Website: lowes
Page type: newsletter-management
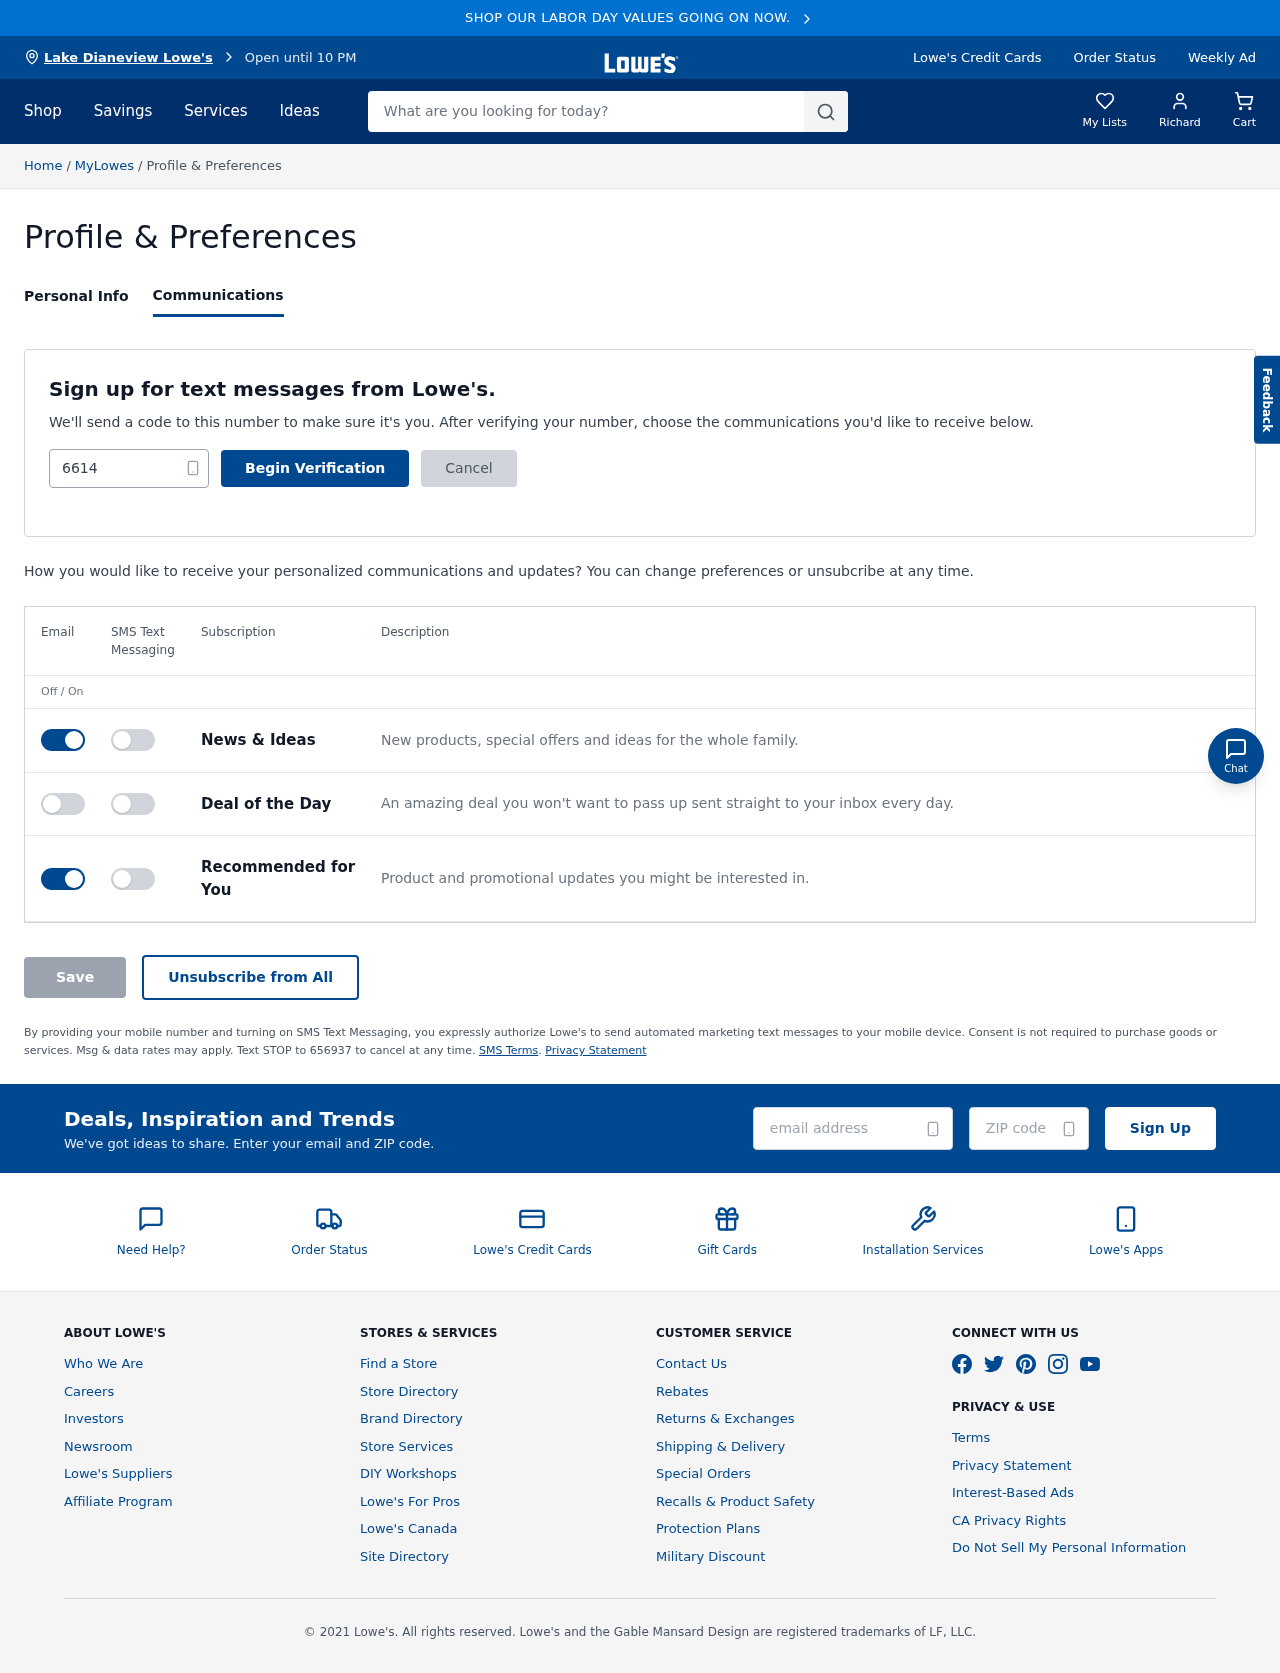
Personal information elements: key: PII_CITY
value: Lake Dianeview Lowe's
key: PII_EMAIL
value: richard.white@yahoo.com
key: PII_FIRSTNAME
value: Richard
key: PII_PHONE
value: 6614015533
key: PII_POSTCODE
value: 22343
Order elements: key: ORDER_NUM_ITEMS
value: Cart
Search elements: key: HEADER_SEARCH
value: What are you looking for today?